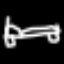
Label: bed